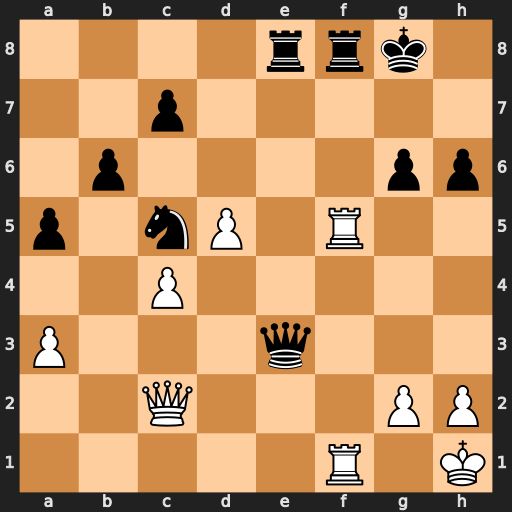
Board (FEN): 4rrk1/2p5/1p4pp/p1nP1R2/2P5/P3q3/2Q3PP/5R1K
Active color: w
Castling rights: -
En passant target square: -
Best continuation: Rxf8+ Rxf8 Qxg6+ Kh8 Rxf8#